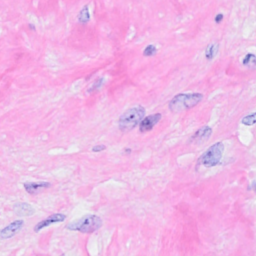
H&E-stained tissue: Breast